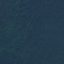
Land use / land cover class: Forest